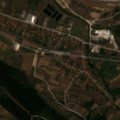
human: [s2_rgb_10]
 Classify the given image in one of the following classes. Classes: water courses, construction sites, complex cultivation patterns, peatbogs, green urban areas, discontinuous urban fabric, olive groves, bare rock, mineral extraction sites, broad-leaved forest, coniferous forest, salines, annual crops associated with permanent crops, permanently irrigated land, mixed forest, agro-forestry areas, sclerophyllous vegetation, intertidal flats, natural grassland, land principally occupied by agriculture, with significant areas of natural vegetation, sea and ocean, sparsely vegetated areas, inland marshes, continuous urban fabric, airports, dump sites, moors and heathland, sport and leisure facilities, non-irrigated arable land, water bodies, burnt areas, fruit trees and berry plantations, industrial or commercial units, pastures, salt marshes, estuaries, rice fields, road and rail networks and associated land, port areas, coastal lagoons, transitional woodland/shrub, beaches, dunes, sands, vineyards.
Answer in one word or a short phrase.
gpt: discontinuous urban fabric, complex cultivation patterns, land principally occupied by agriculture, with significant areas of natural vegetation, broad-leaved forest, coniferous forest, transitional woodland/shrub